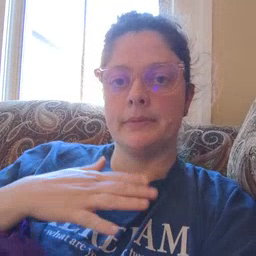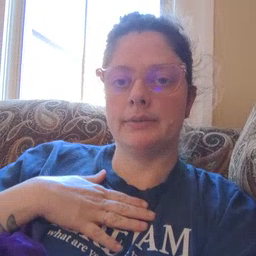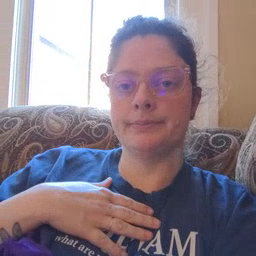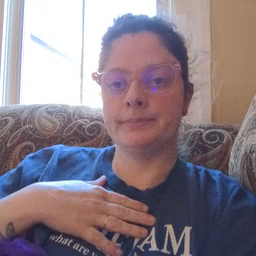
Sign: minemy